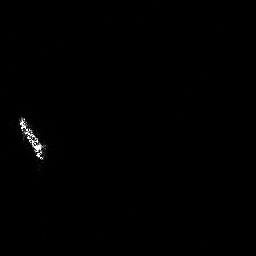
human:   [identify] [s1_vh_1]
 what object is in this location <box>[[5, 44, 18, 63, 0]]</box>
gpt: <ref>1 medium ship at the left</ref>